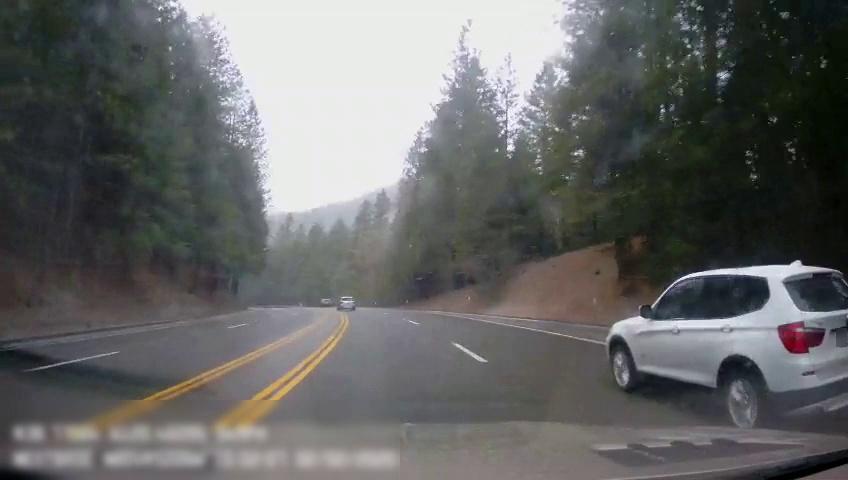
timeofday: Day
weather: Cloudy
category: Drivable Space
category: Vehicles | SUV
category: Vehicles | Car
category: Vehicles | Car
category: Lanes | Alternate Lane
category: Lanes | Alternate Lane
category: Lanes | Alternate Lane
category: Lanes | Current Lane
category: Lanes | Current Lane
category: Lanes | Alternate Lane